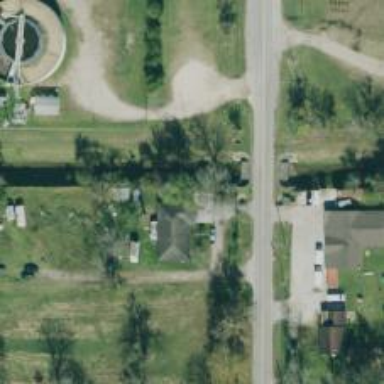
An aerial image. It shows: Culvert tunnel.